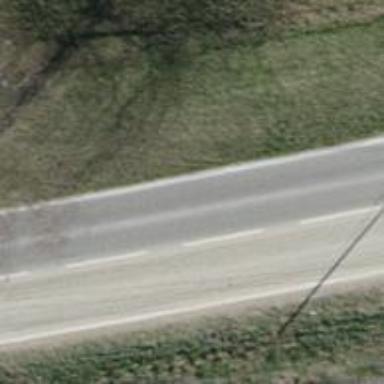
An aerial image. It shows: Primary road with asphalt surface.